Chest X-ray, AP view. Patient: 59 years old, sex F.
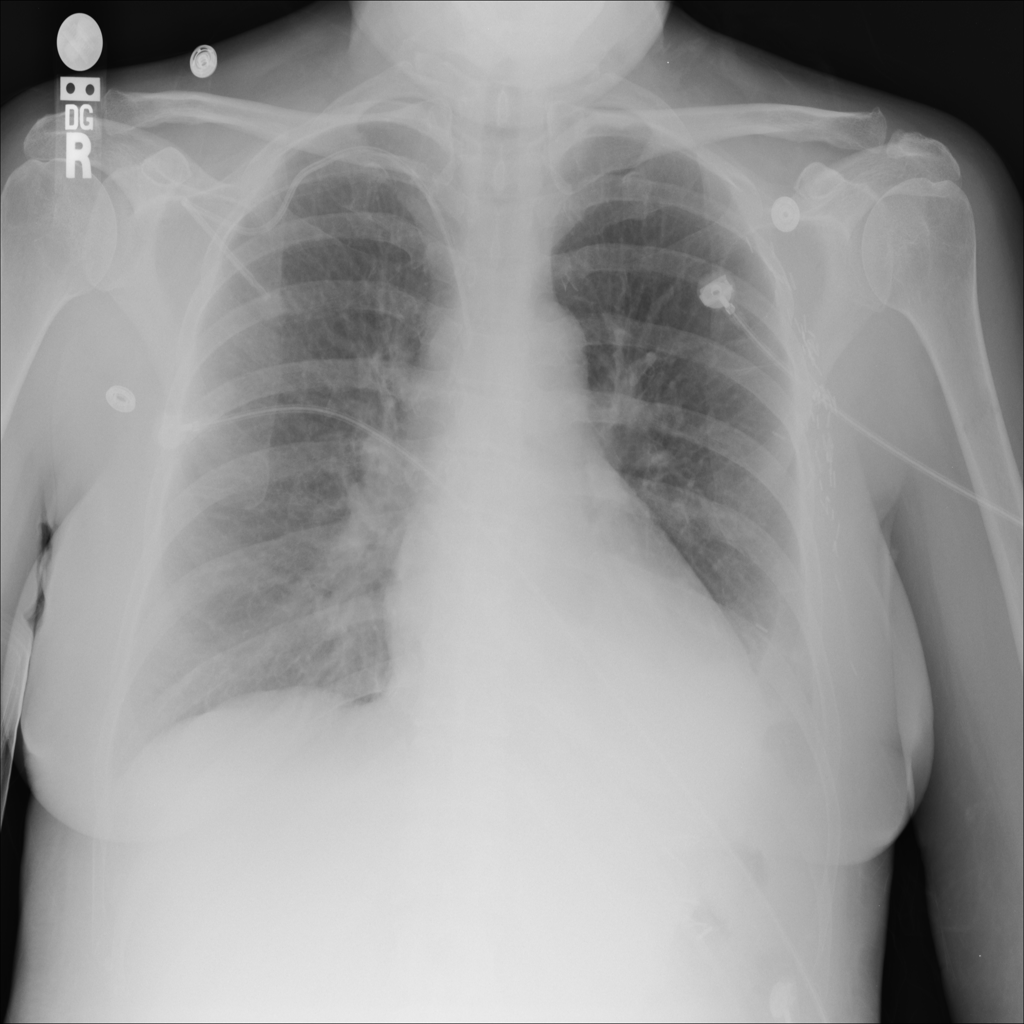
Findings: Consolidation